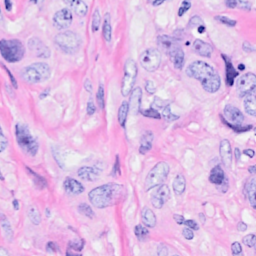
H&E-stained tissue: Breast